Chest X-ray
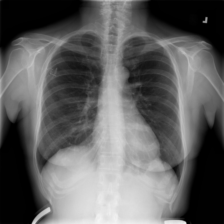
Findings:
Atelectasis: negative
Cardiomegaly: negative
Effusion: negative
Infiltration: negative
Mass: negative
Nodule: negative
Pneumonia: negative
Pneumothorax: negative
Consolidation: negative
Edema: negative
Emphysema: negative
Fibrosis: negative
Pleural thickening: negative
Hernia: negative